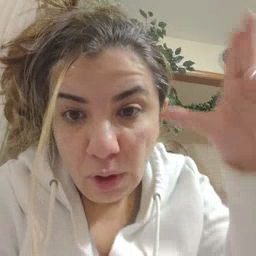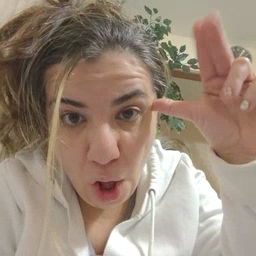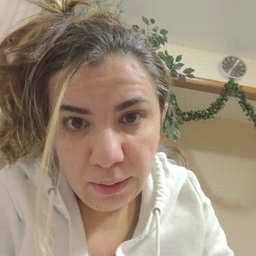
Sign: horse